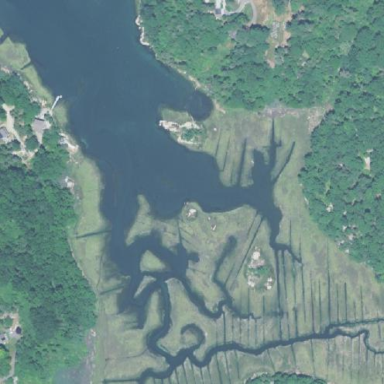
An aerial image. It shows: Saltmarsh wetland.